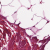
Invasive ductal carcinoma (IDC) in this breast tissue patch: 0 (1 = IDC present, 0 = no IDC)